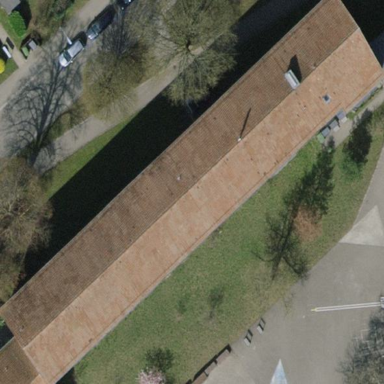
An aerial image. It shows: School building with gabled roof.